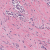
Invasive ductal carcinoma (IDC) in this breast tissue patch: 0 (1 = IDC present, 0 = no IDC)